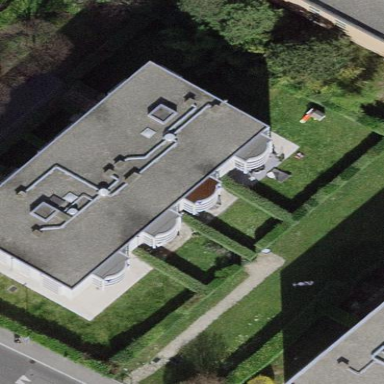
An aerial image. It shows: Garden enclosed by fence.